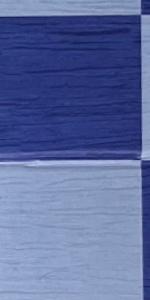
Label: Empty